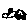
Label: car